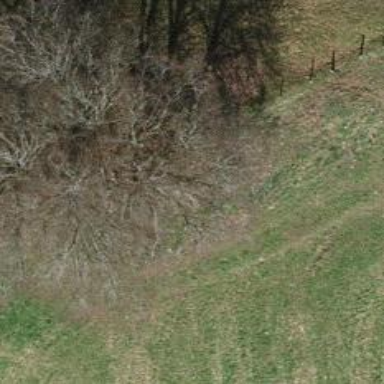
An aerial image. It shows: Wayside cross with historic significance.